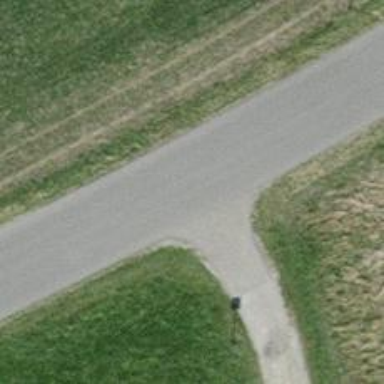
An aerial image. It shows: Unclassified road with asphalt surface.